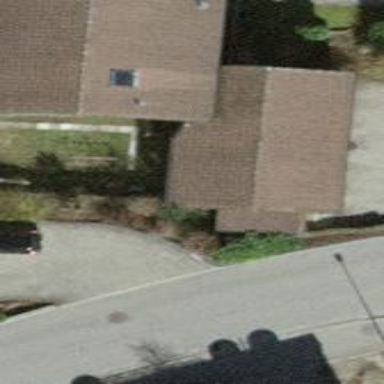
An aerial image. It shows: Garage.